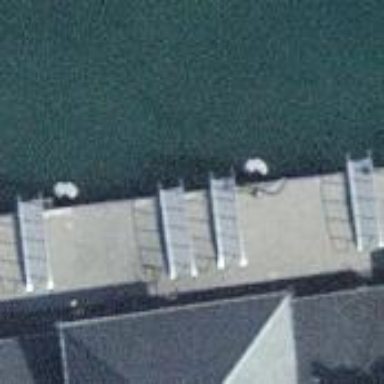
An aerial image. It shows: Concrete platform at ferry terminal with shelter. The terminal includes pier for boarding ferries.